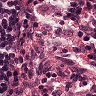
Metastatic tissue present: no